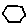
Label: hexagon